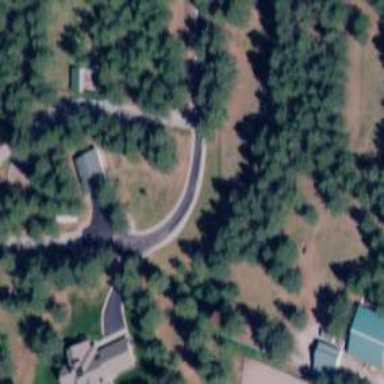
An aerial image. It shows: Driveway.